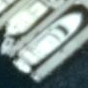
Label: civil